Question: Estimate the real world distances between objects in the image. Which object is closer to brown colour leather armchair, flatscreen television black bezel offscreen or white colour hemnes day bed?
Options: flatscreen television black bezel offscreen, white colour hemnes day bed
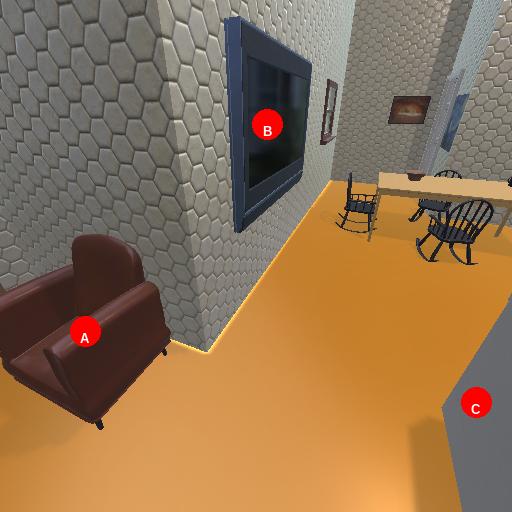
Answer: flatscreen television black bezel offscreen